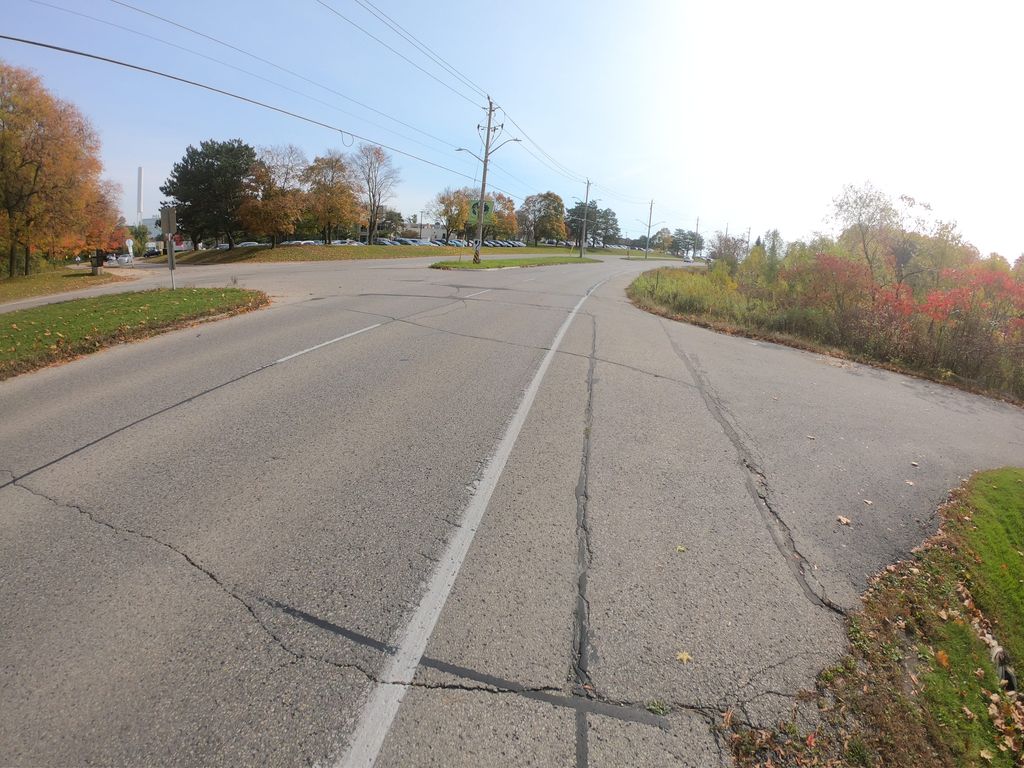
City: kitchener-waterloo